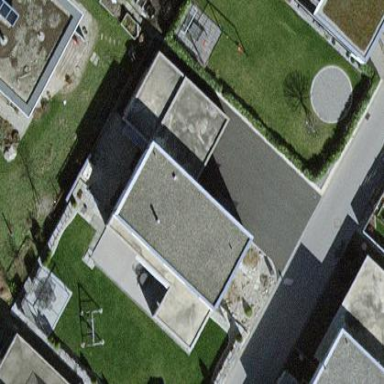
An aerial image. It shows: Garage.